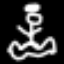
Label: angel